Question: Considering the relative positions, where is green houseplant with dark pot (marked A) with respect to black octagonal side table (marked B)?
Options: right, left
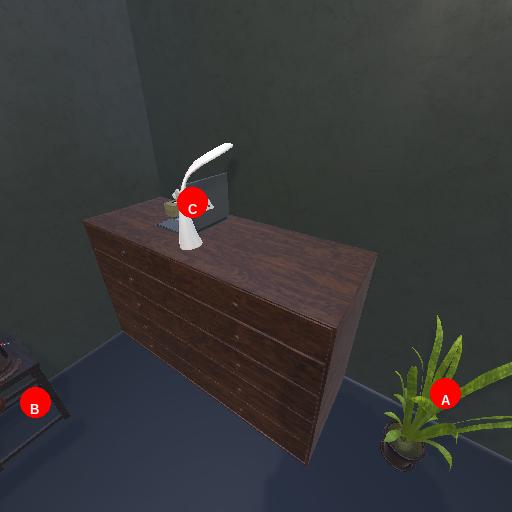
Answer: right